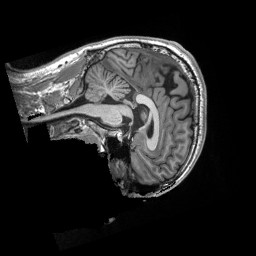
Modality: T1w
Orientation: sagittal
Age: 21